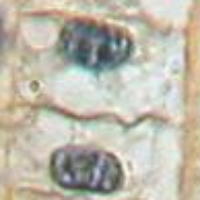
Label: telophase